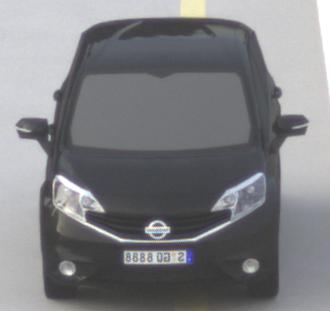
Make: Nissan
Model: Note 1.2
Detailed model: Note (E12) (10/13 - 12/16)
Model produced from: 2013/10
Model produced until: 2015/09
Doors: 5
Color: black
Road condition: dry road
Daytime: morning or afternoon
Contrast: low contrast